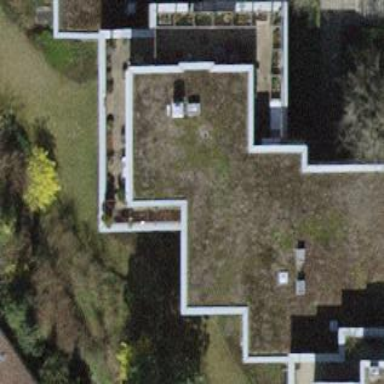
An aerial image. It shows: Flat roofed apartment building.